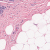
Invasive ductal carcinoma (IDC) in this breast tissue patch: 0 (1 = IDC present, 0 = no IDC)